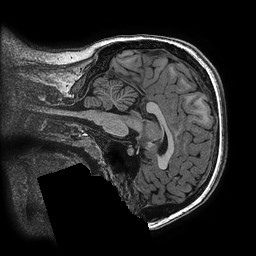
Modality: T1w
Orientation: sagittal
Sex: female
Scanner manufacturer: ge
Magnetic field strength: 3 T
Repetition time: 0.0077 s
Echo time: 0.003436 s